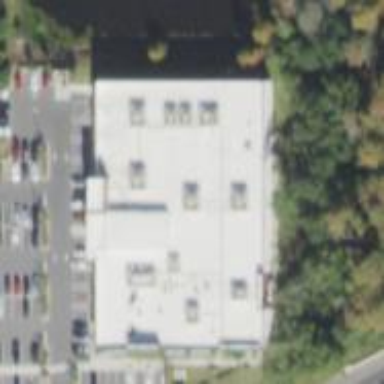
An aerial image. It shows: Fitness center building.